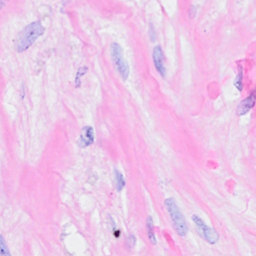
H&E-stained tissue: Breast